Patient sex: M
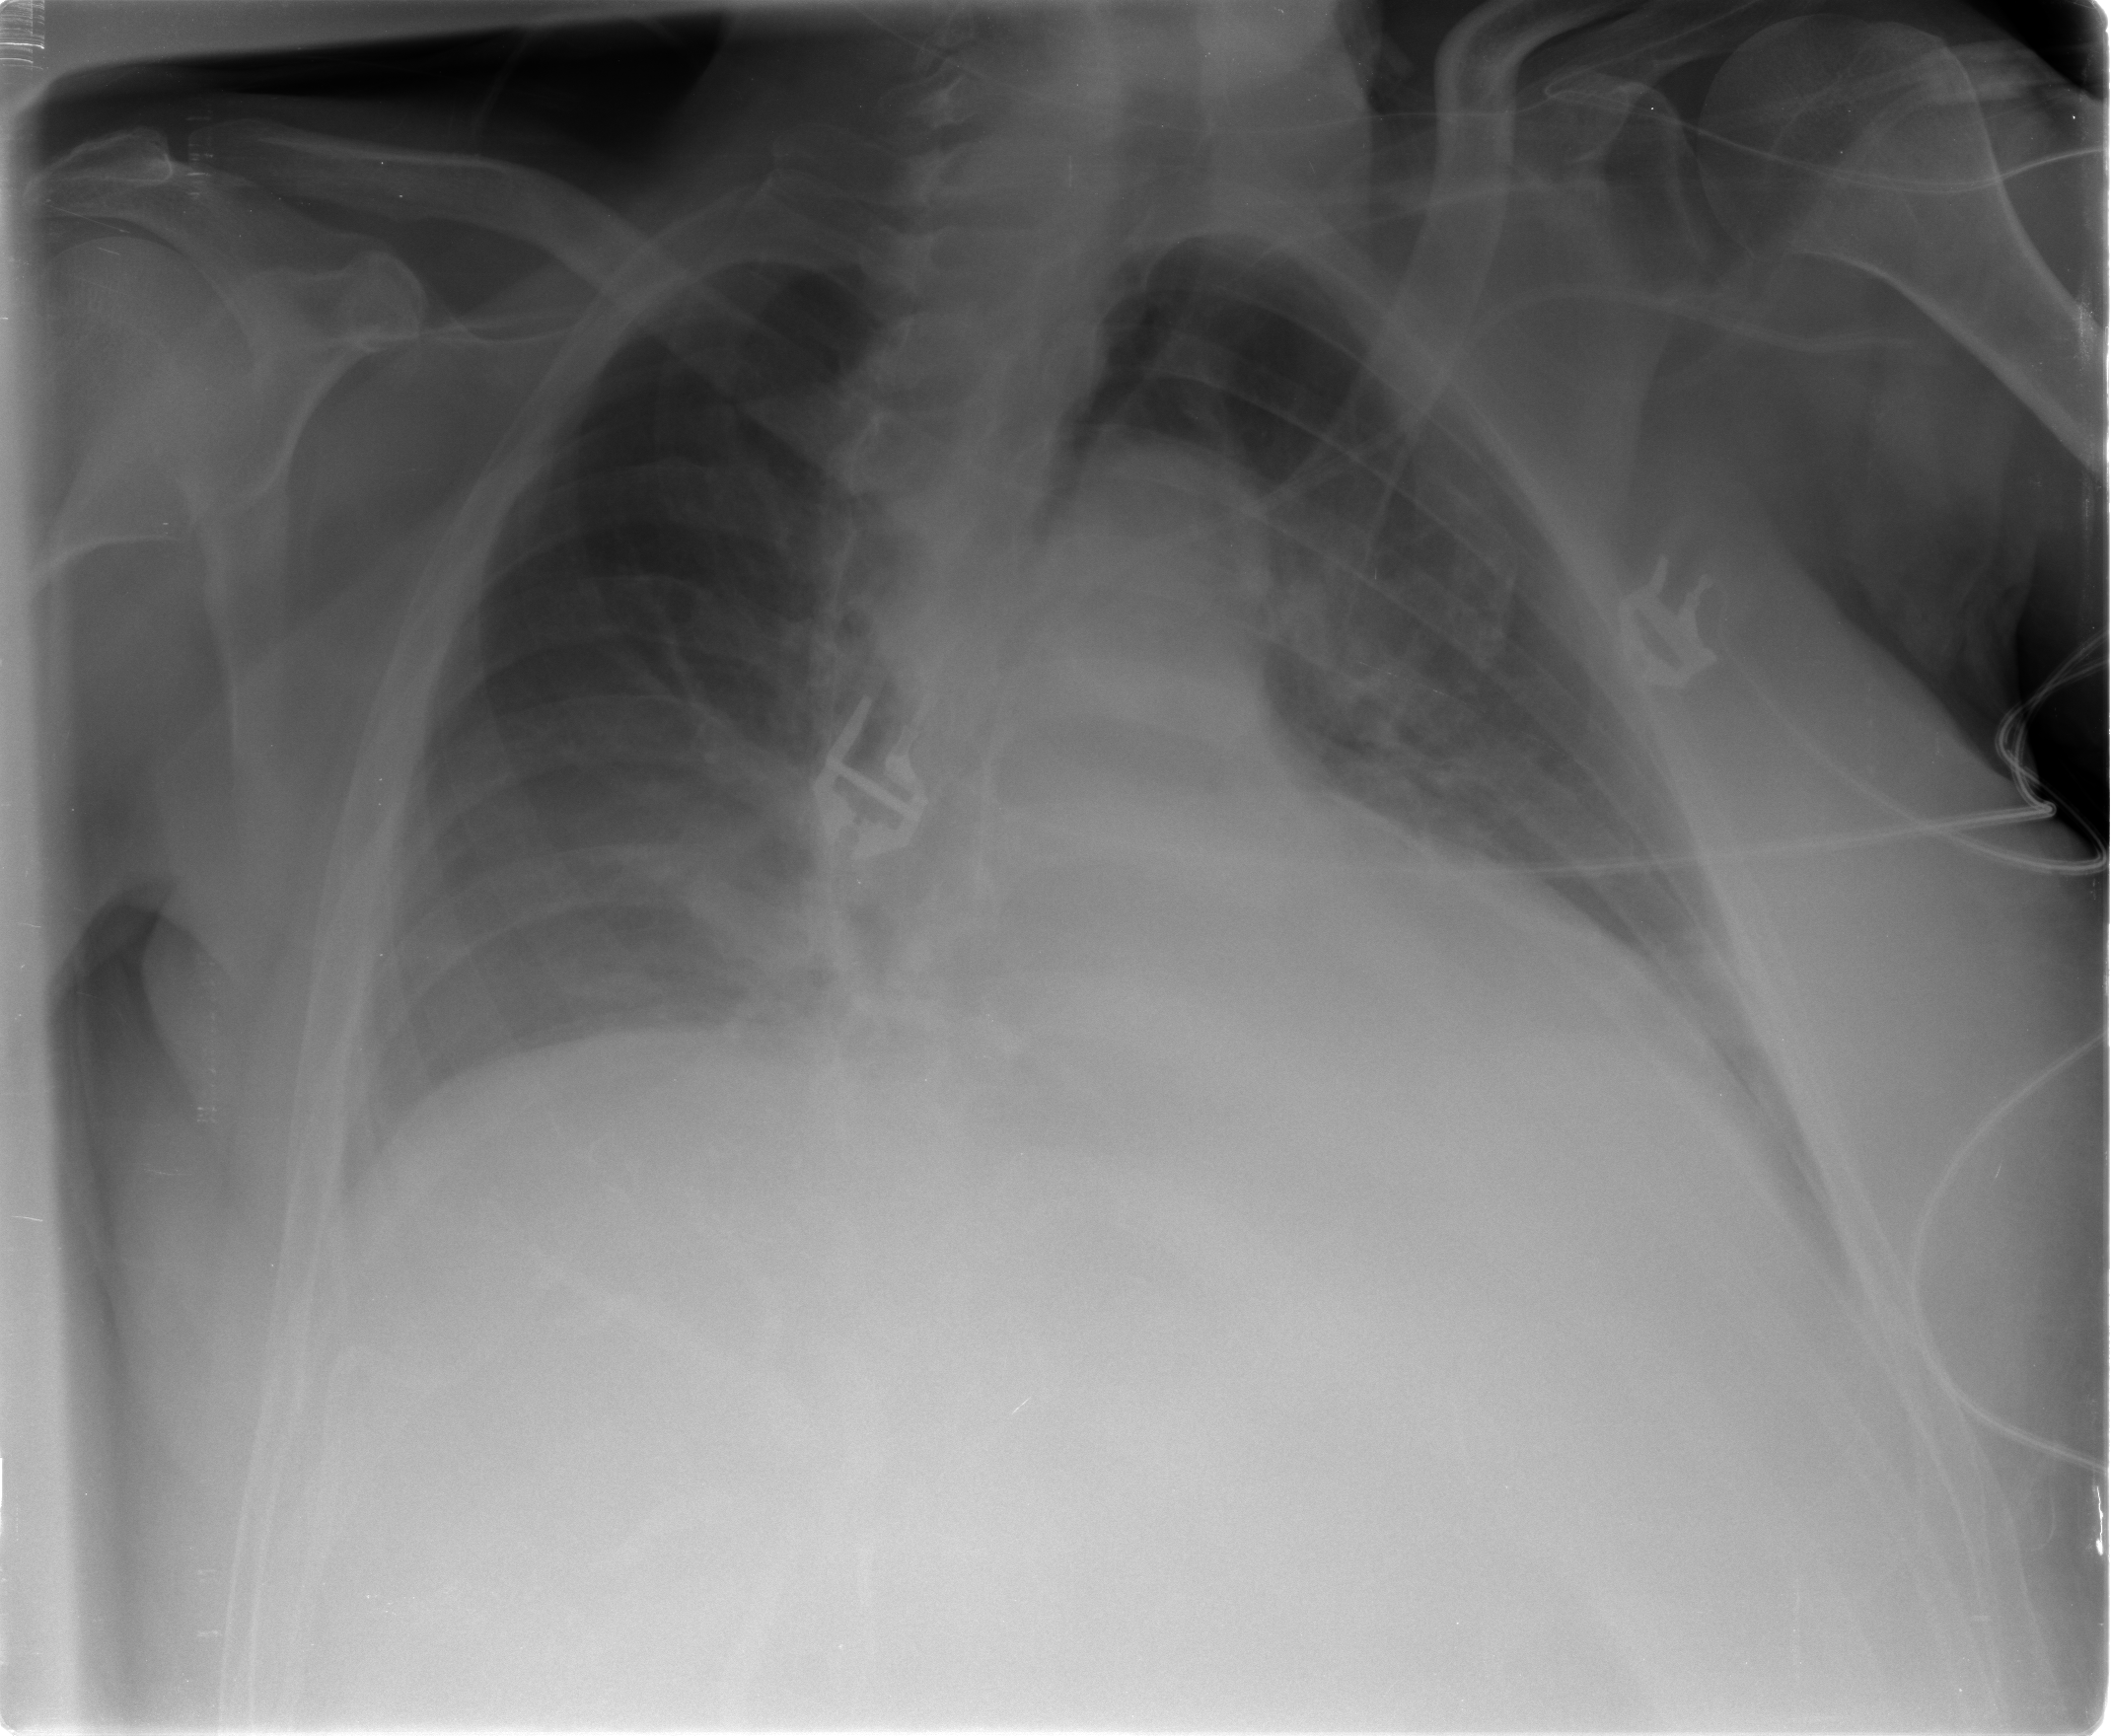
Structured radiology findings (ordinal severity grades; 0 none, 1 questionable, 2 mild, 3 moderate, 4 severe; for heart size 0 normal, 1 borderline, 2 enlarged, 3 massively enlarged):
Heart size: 0
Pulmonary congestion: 0
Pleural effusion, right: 2
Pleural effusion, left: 1
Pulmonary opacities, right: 0
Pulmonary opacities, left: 0
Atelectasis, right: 2
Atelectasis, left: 2